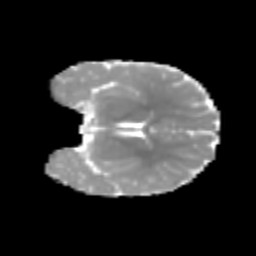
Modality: MD
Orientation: coronal
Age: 7
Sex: male
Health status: healthy